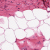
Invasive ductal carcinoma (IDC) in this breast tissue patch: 0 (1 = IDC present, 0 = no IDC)